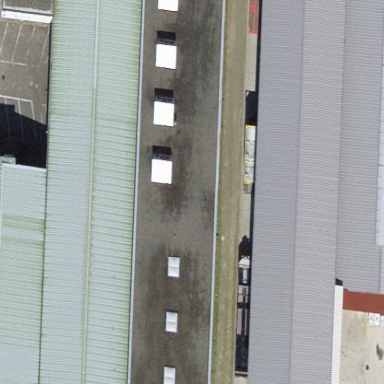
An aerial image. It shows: Industrial building.